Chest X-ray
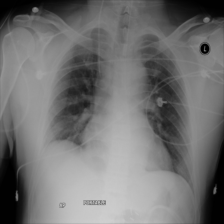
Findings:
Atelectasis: negative
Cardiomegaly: negative
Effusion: negative
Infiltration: negative
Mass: negative
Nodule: negative
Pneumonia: negative
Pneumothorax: negative
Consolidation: negative
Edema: negative
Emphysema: negative
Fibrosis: negative
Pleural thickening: negative
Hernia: negative